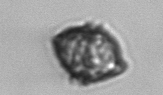
Label: Kryptoperidinium_triquetrum